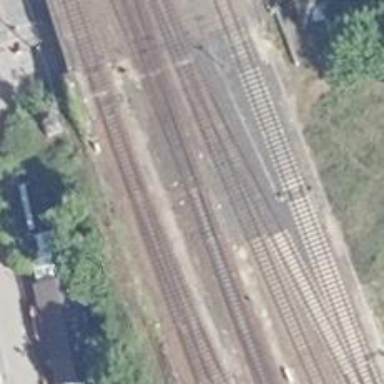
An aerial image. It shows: Railway switch.